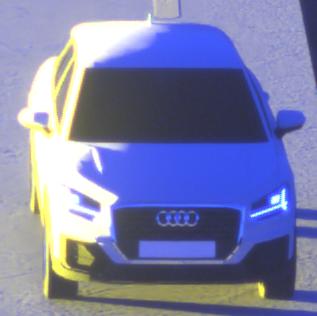
Make: Audi
Model: Q2
Model produced from: 2016
Model produced until: 2020
Doors: 5
Color: white
Road condition: dry road
Daytime: sunrise or sunset
Contrast: high contrast